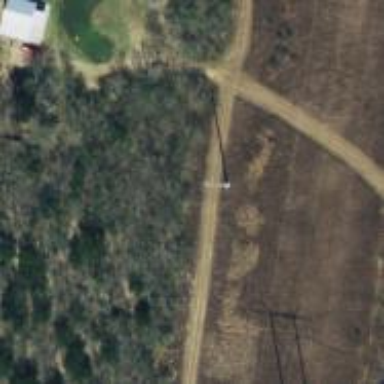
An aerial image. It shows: Power pole.